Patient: sex M, age 63
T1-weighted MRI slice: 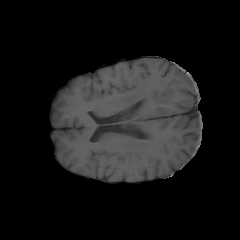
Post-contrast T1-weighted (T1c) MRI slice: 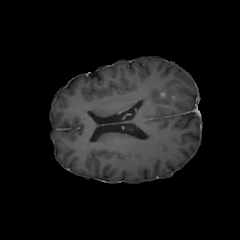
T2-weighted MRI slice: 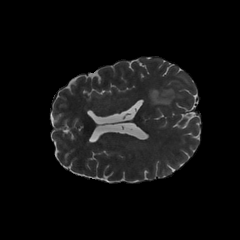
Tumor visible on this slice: yes
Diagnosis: Glioblastoma, IDH-wildtype
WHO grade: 4